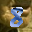
Label: 8